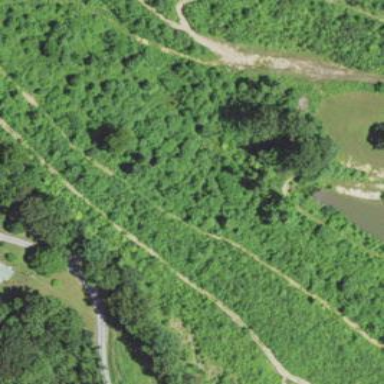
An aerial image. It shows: Beautiful woodland area.